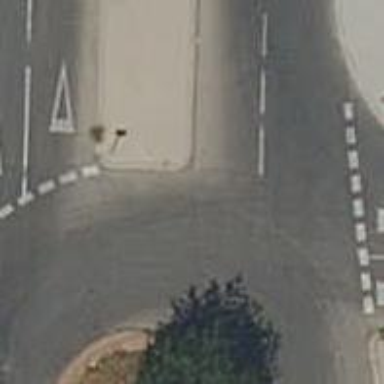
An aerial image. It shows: Kerb barrier.